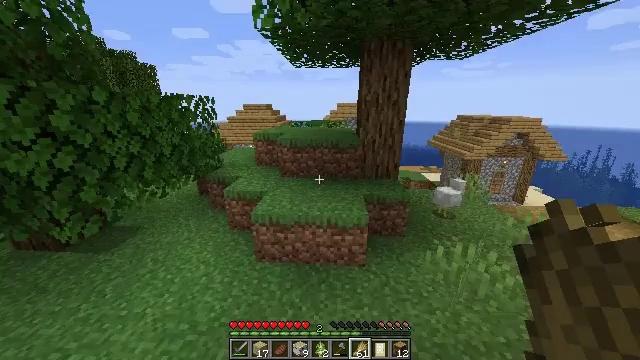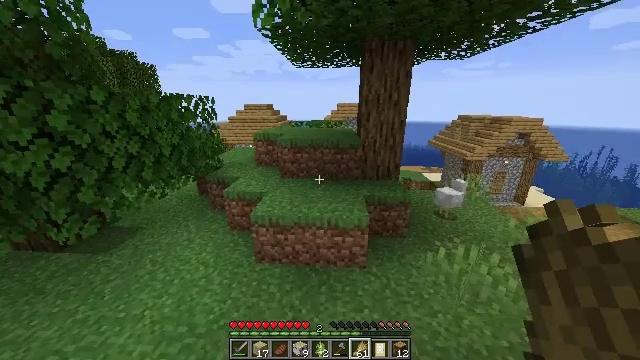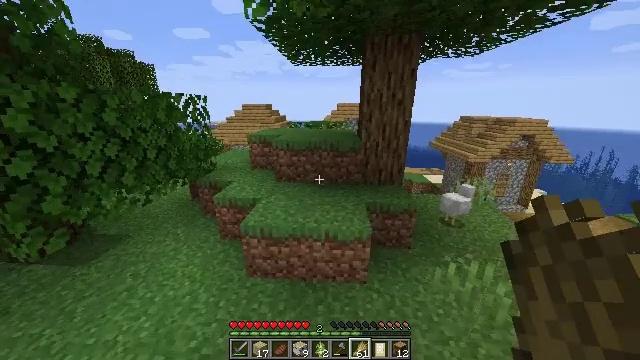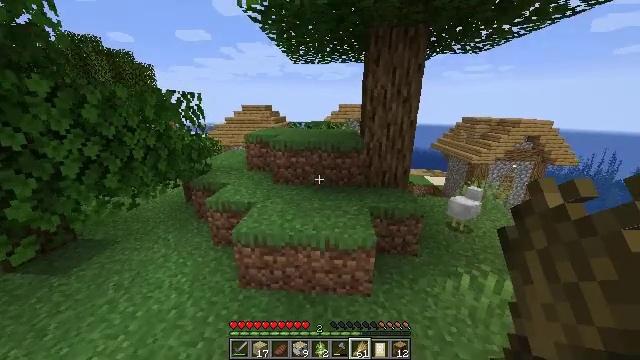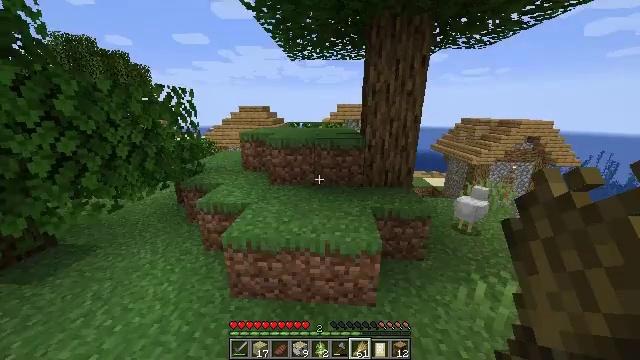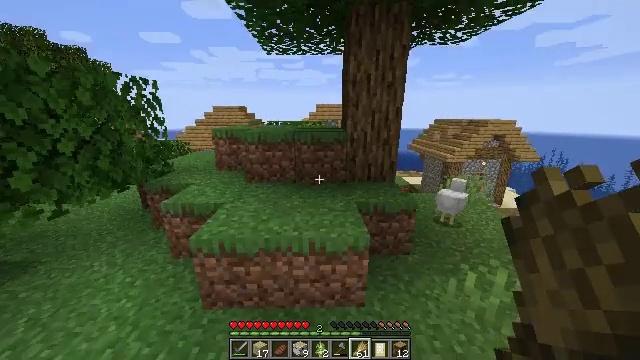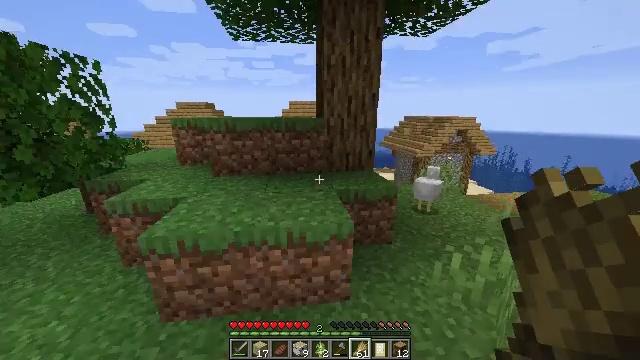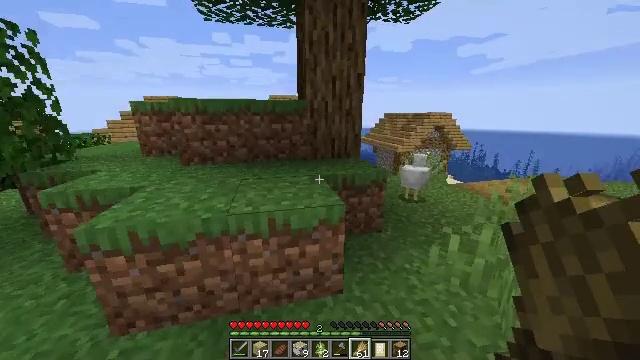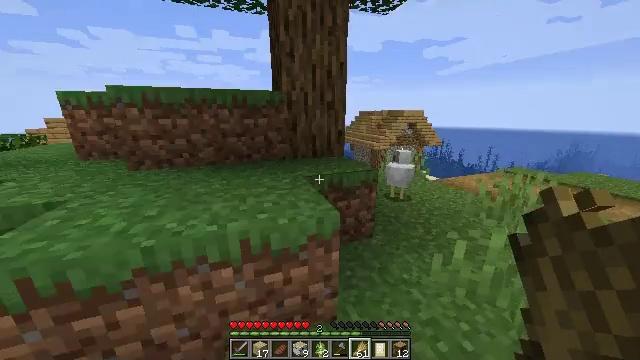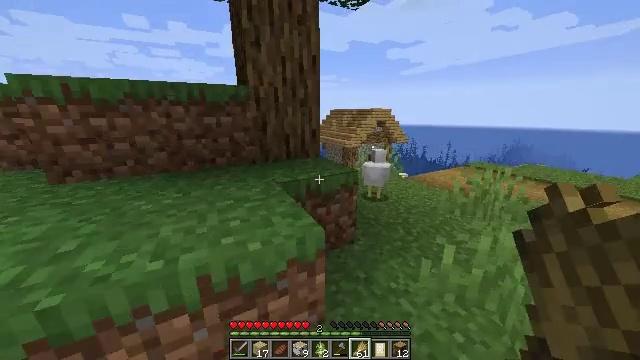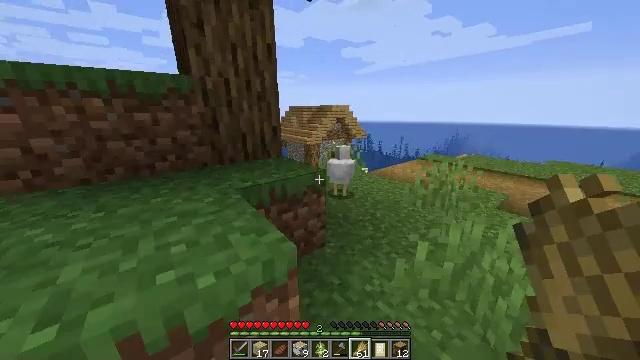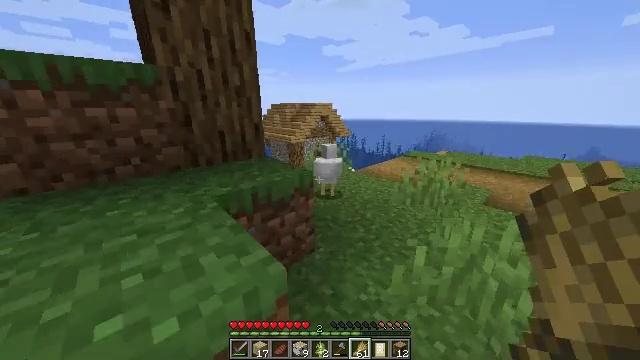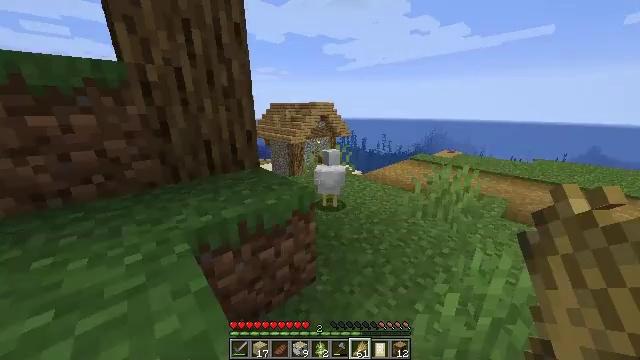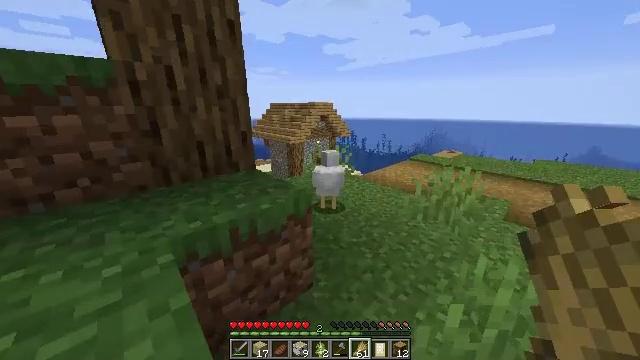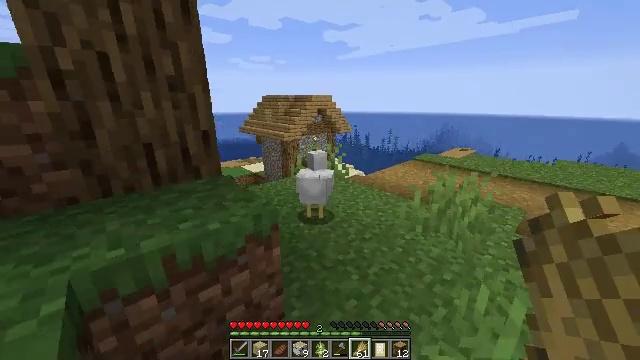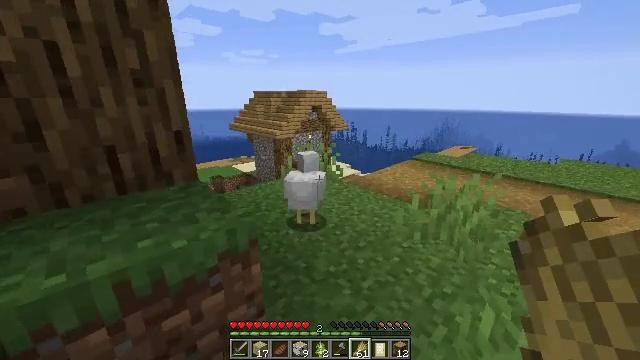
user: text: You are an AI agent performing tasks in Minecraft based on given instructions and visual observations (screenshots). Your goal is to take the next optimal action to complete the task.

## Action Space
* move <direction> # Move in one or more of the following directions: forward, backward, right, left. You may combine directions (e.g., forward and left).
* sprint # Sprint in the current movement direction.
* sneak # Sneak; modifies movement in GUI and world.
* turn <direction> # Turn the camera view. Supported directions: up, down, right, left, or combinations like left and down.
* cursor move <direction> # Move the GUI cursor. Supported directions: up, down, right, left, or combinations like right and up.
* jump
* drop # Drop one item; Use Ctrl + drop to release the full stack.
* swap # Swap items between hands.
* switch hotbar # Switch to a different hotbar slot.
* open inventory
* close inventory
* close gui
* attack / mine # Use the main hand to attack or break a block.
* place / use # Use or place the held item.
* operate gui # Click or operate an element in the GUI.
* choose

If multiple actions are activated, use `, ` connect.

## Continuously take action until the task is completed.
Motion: motion action
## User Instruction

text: Mine beetroots from the garden.
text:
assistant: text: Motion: move forward, sprint
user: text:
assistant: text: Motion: move forward, sprint
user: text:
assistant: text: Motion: move forward, sprint
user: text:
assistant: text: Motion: move forward, sprint
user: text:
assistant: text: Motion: move forward, sprint, turn right
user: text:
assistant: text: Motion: move forward, sprint, turn right
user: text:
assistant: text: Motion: move forward, sprint, turn right
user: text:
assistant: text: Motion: move forward, sprint, turn right
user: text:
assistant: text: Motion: move forward, sprint, turn right
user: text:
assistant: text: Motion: move forward, sprint, turn right
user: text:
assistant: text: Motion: move forward, sprint, turn right
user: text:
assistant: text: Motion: move forward, sprint
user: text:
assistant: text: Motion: move forward, sprint
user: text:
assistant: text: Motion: move forward, sprint
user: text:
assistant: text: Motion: move forward, sprint, turn right
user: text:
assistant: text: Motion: move forward, sprint, turn right
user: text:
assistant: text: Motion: move forward, sprint, turn right
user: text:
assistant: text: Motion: move forward, sprint
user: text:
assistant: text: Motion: move forward, sprint
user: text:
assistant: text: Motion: move forward, sprint, turn right
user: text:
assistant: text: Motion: move forward, sprint, turn right
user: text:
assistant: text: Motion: move forward, sprint
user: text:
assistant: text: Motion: move forward, sprint
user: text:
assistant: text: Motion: move forward, sprint
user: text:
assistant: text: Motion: move forward, sprint
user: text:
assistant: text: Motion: move forward, sprint
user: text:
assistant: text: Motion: move forward
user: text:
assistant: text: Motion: move forward
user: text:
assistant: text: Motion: move forward
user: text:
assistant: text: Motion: move forward